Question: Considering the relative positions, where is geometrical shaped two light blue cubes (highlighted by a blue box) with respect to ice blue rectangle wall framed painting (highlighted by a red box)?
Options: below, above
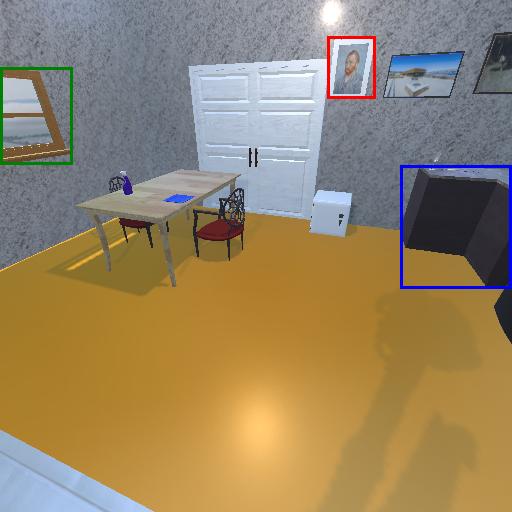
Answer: below